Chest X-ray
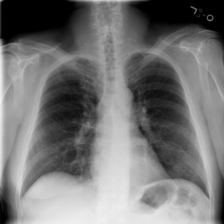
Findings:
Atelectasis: negative
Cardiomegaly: negative
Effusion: negative
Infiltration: negative
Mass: negative
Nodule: negative
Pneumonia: negative
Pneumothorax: negative
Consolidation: negative
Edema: negative
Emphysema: negative
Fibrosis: negative
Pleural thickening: negative
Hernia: negative